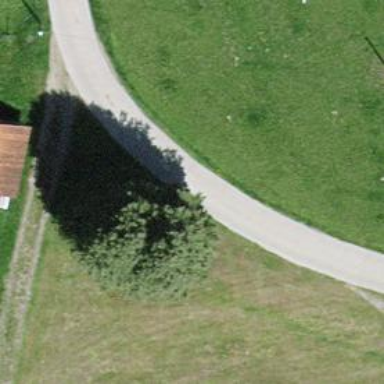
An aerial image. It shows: Historic wayside cross.